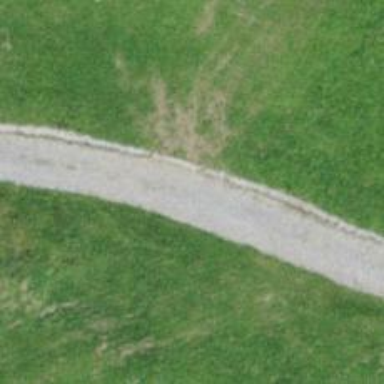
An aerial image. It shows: Track road with grade4 tracktype.